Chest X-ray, AP view. Patient: 57 years old, sex M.
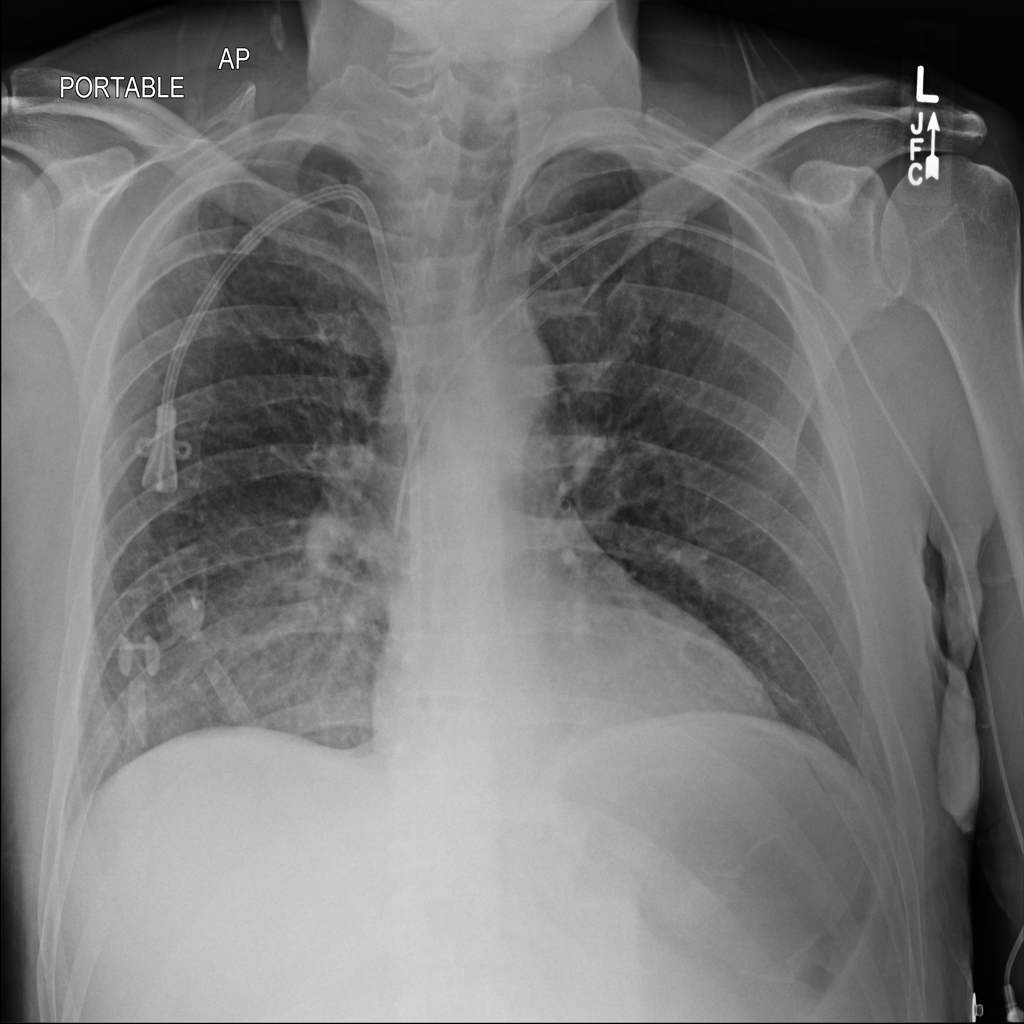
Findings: No Finding